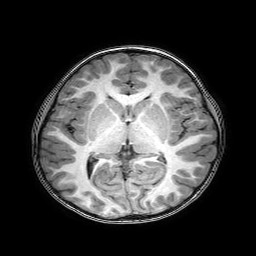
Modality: T1w
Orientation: coronal
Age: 6
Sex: female
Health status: healthy